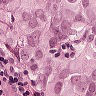
Metastatic tissue present: yes